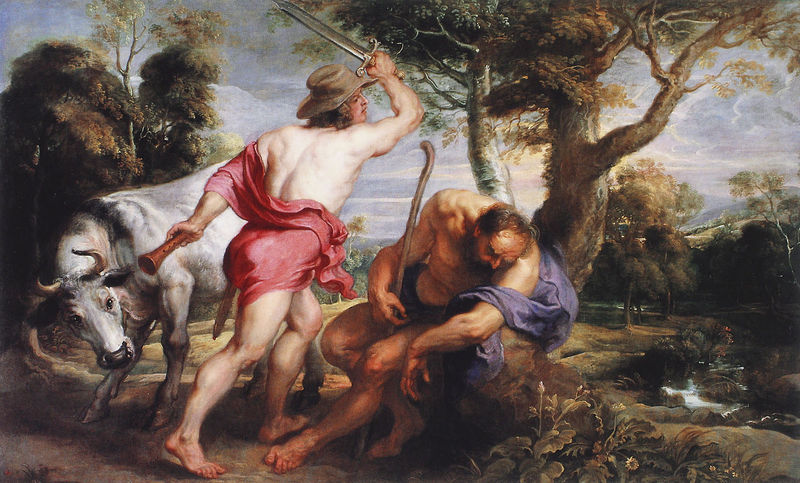
Titel: Merkur und Argus
Künstler: Peter Paul Rubens
Institution: Madrid, Museo del Prado
Schlagwörter: angriff, baum, blau, gemälde, himmel, kampf, mann, nackt, rubens, schlaf, wasser, wolken, bäume, fluss, landschaft, menschen, blume, blumen, hut, männer, park, rot, tuch, weg, wiese, bart, falten, mord, tod, horn, bach, birke, ferne, horizont, hügel, pflanzen, wald, stock, füße, zwei, stab, kuh, gewalt, querformat, robe, halbnackt, schwert, streit, säbel, flöte, mythos, eiche, töten, hörner, hirtenstab, bulle, ochse, stier, hirte, schäfer, demut, unterwerfung, ochs, quelle, aggression, oboe, 2